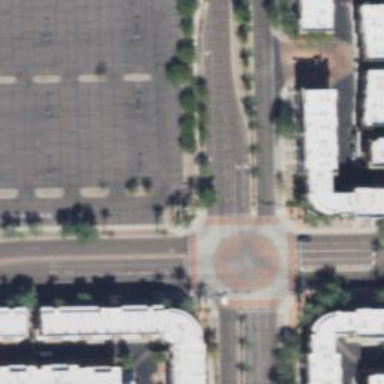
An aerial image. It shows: Solid stop line on the road marking.